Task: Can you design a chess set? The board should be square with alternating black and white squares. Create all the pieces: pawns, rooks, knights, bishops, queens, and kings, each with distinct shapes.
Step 1585:
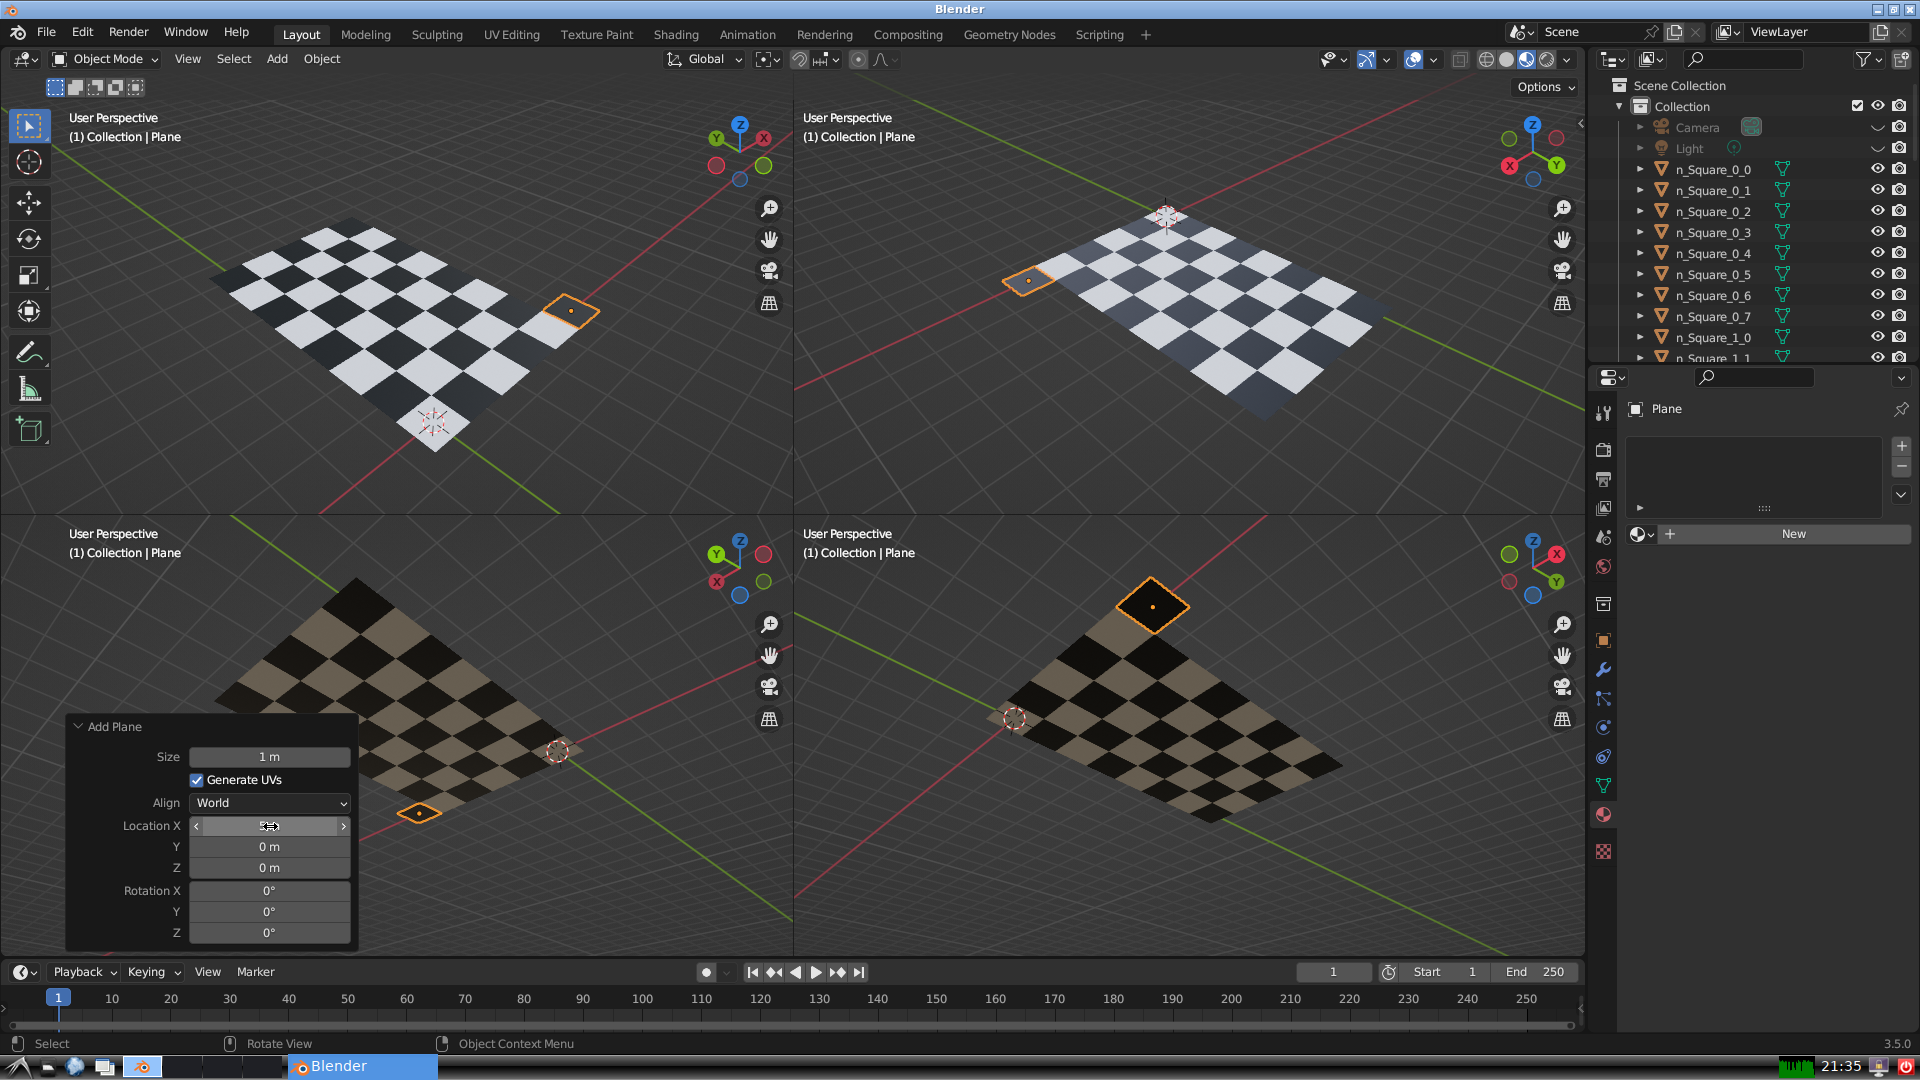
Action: {"mouse_move": [270, 846]}